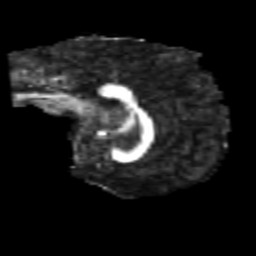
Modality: FA
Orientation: sagittal
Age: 29
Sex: male
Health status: healthy